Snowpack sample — Snodgrass Mountain, Crested Butte, Colorado (2/4/25, 12:06 PM MST)
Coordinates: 38.923, -106.968
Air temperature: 35 °F
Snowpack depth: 80 cm
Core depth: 50 cm
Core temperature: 30.2 °F
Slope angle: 14°, slope face: 78°
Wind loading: low
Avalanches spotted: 0
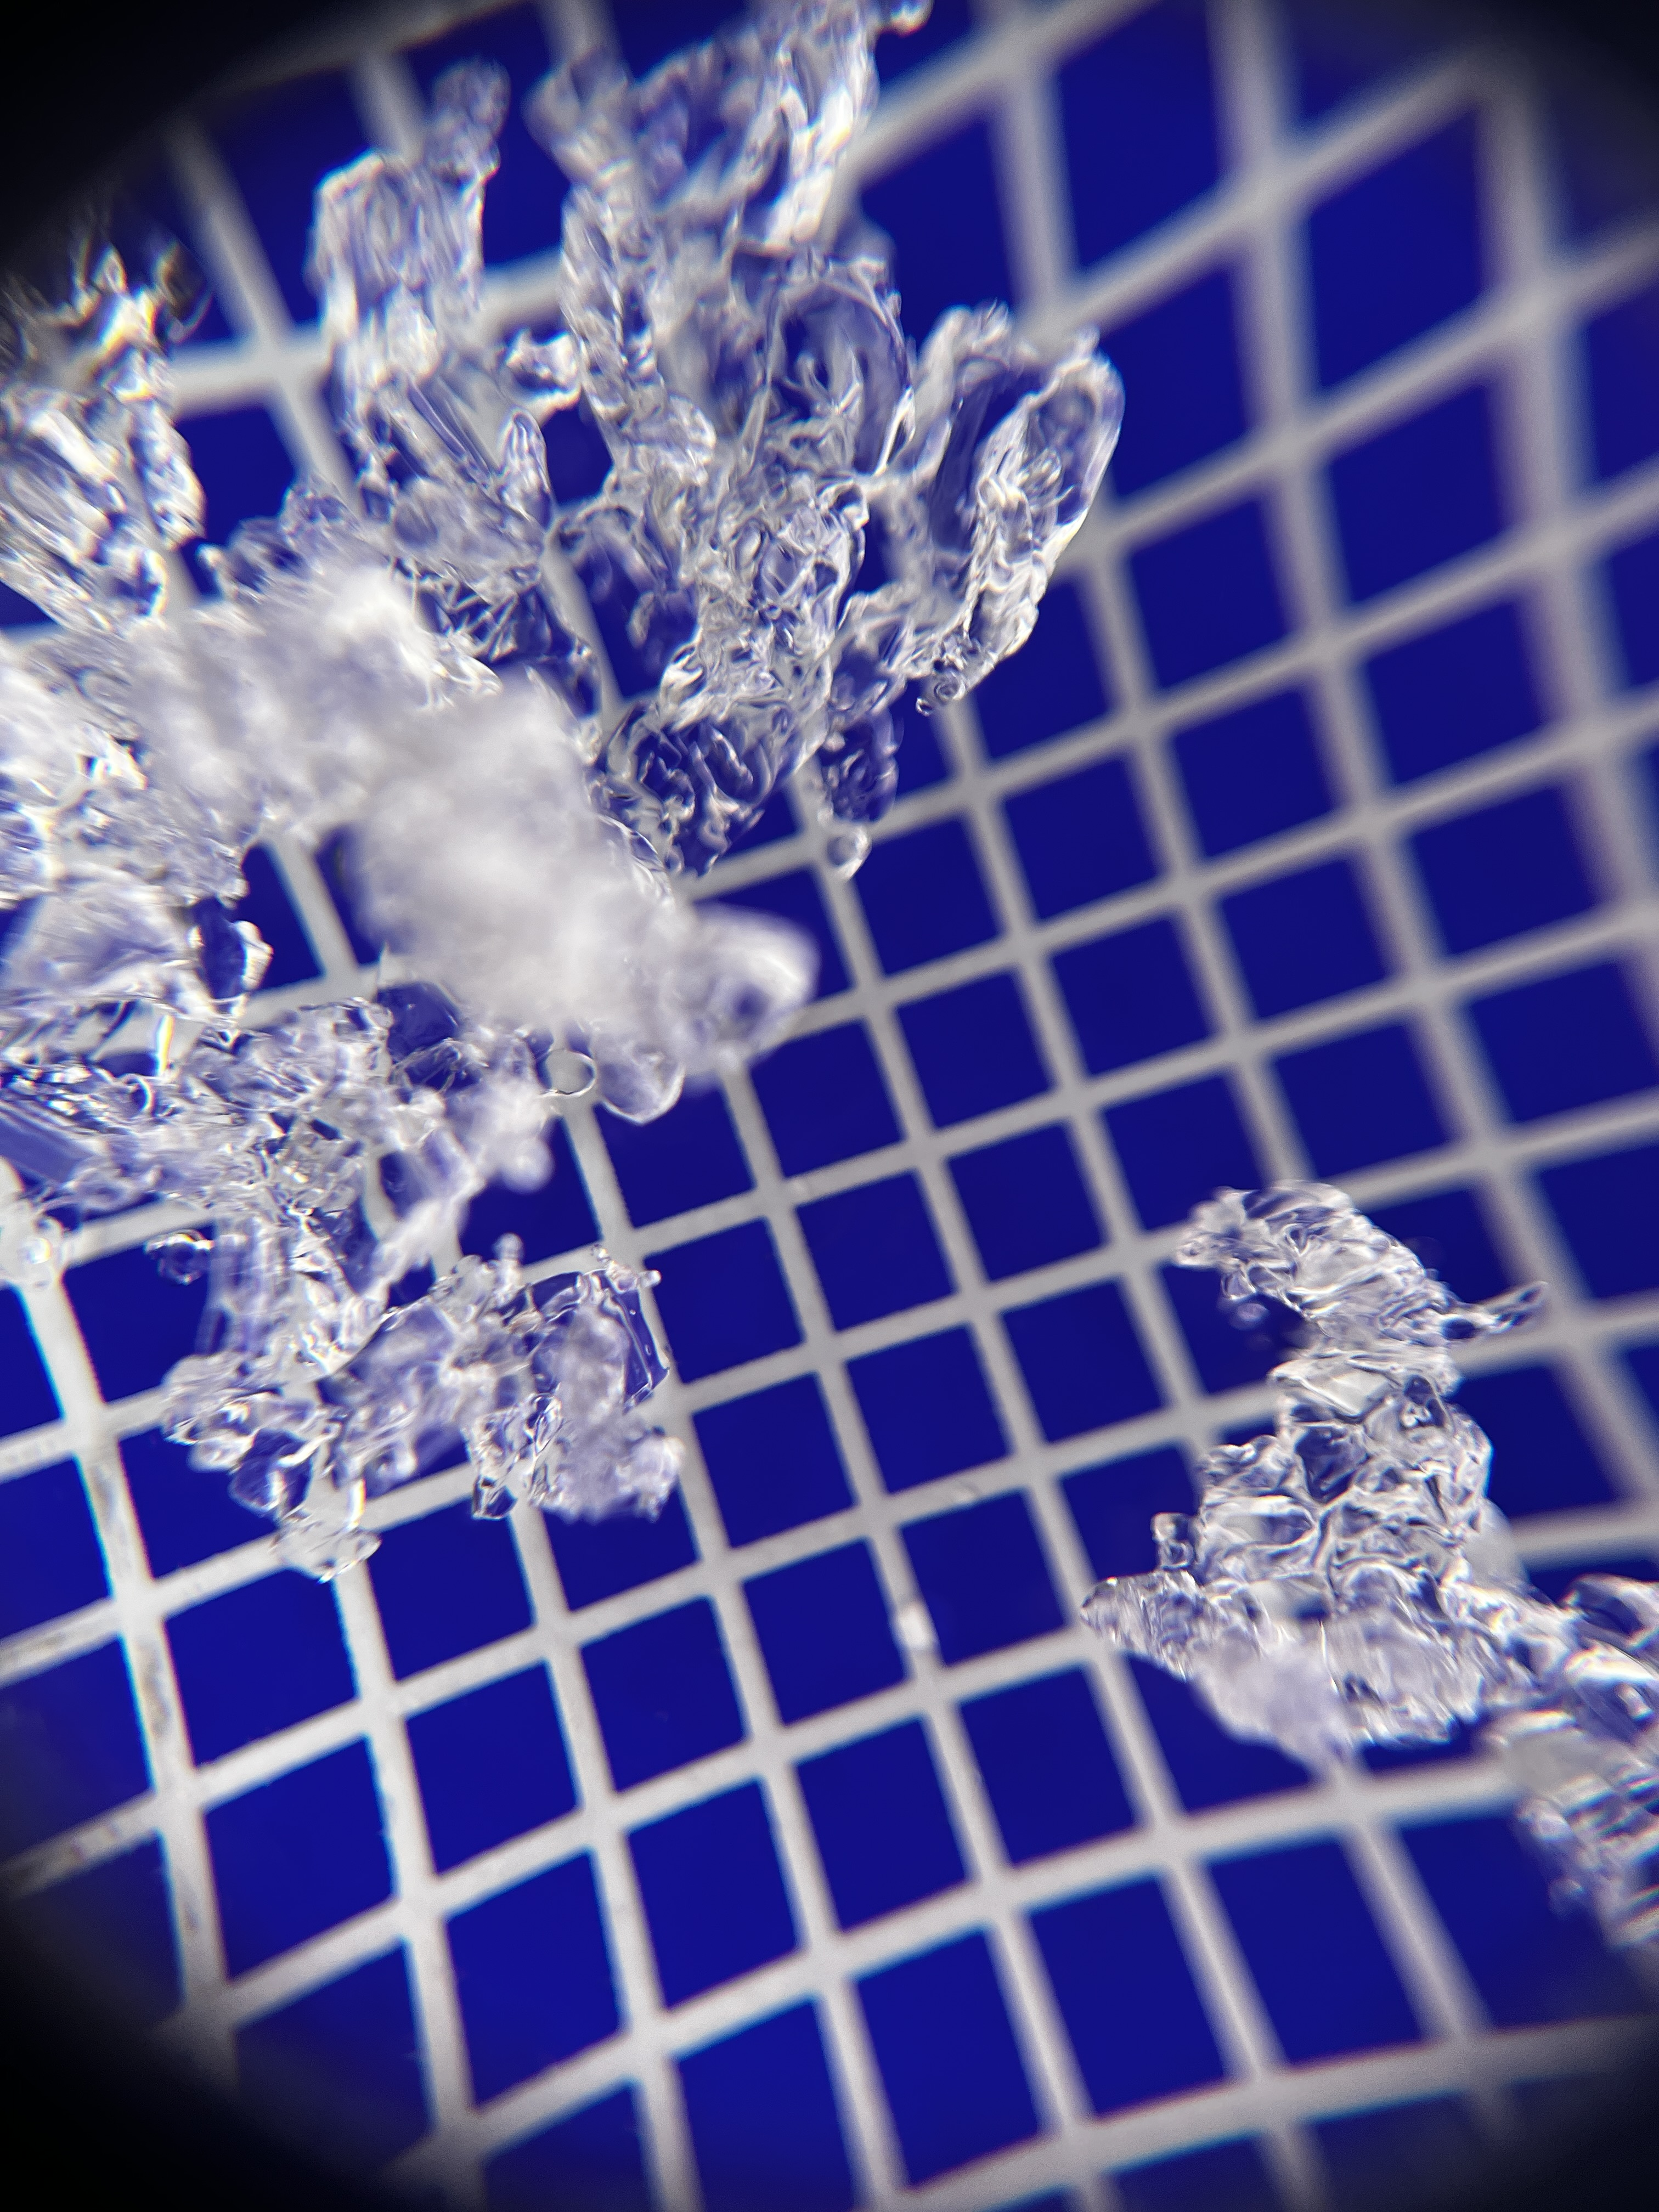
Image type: magnified_profile
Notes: No avalanches nearby, unusually warm weather for the last month reported by residents, Collected 25 yards from treeline